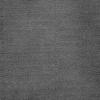
Atmospheric dust classification: dusty